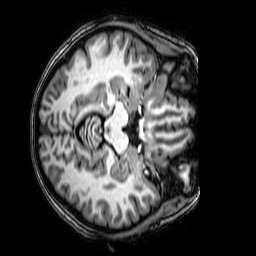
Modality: T1w
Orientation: axial
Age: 43
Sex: female
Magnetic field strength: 3 T
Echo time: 0.0038 s